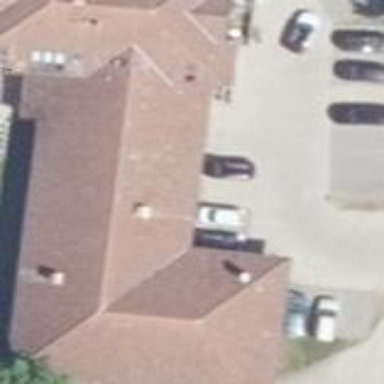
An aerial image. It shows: Commercial building.